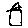
Label: house